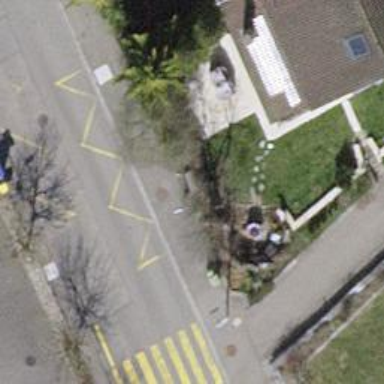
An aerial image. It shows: Street cabinet meant for power infrastructure.